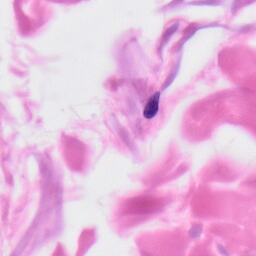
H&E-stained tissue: Skin